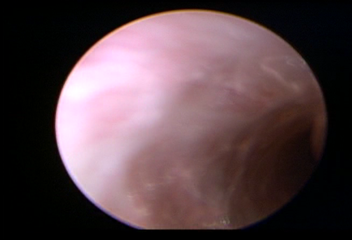
Modality: WLC
Class: Normal mucosa
Bladder cancer association: No